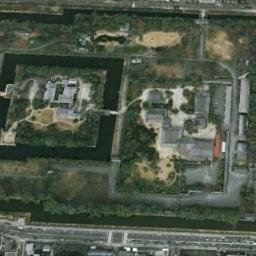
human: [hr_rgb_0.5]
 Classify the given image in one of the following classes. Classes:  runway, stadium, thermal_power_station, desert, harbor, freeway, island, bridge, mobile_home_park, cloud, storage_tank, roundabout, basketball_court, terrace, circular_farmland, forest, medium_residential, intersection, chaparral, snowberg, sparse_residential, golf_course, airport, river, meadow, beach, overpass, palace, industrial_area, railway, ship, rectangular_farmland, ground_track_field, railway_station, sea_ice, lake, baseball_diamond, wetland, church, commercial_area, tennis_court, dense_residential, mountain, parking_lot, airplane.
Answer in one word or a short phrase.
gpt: palace